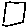
Label: square